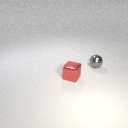
small red metal cube to the left of small gray metal sphere